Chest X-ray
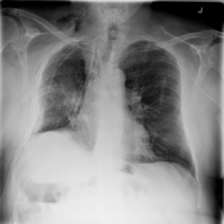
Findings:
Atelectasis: negative
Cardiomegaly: negative
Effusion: negative
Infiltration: negative
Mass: negative
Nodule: negative
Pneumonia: negative
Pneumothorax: negative
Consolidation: negative
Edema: negative
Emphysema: positive
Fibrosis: negative
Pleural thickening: positive
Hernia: negative